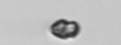
Label: Heterocapsa_rotundata